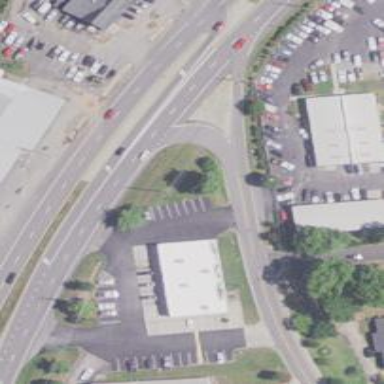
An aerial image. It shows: Primary link road with asphalt surface.